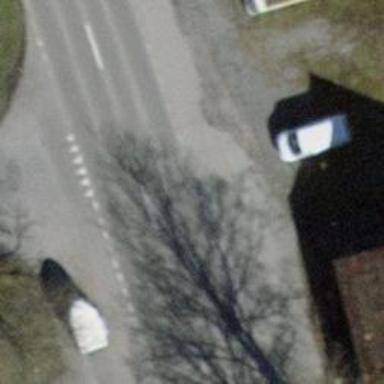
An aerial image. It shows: Bus stop with platform for public transport.